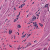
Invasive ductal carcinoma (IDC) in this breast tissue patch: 1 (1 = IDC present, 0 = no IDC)